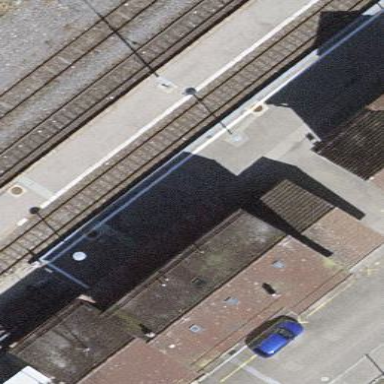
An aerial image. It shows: Train station building.